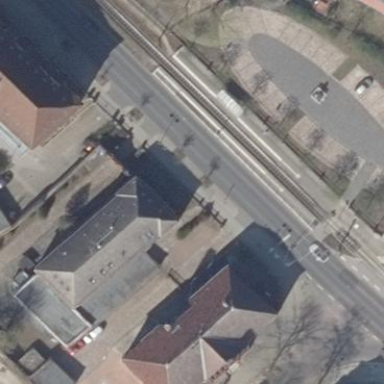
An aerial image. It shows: Parking area with cobblestone surface.